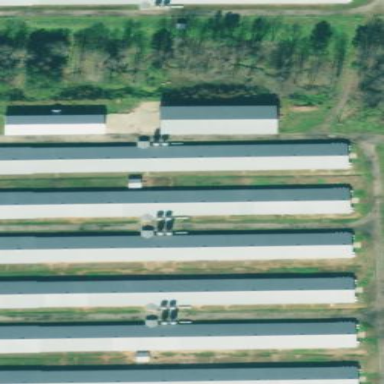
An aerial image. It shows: Poultry farmyard.